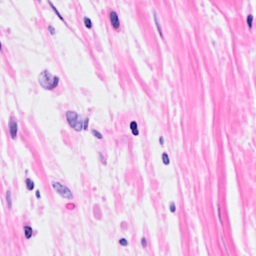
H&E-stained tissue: Breast